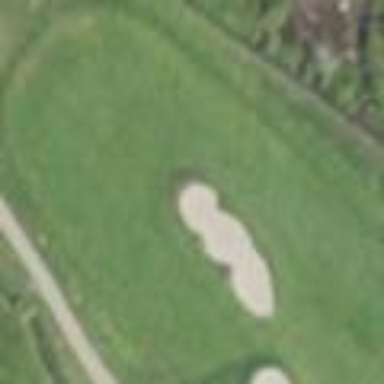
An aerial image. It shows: Scenic golf fairway.